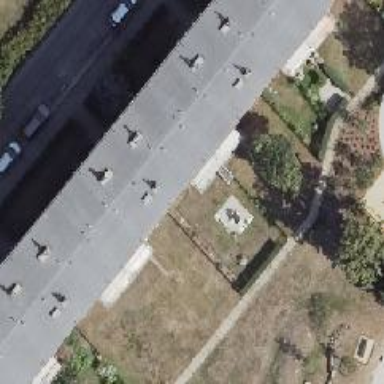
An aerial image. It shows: Apartment building with flat roof.